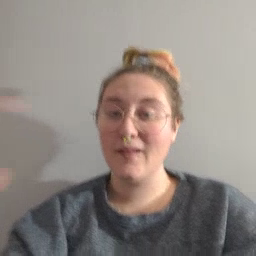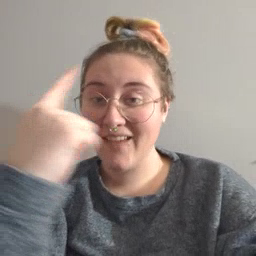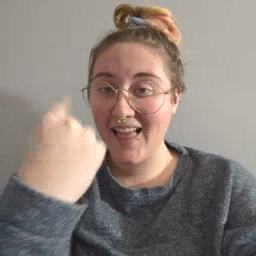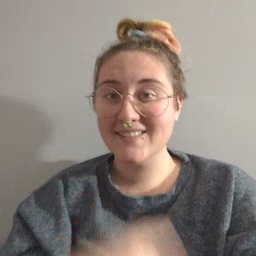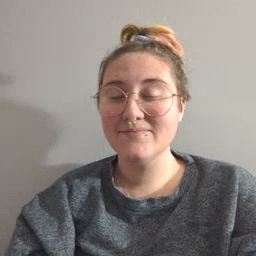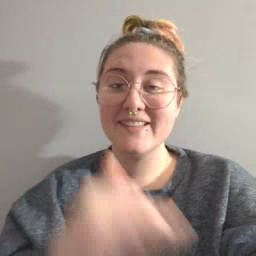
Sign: face